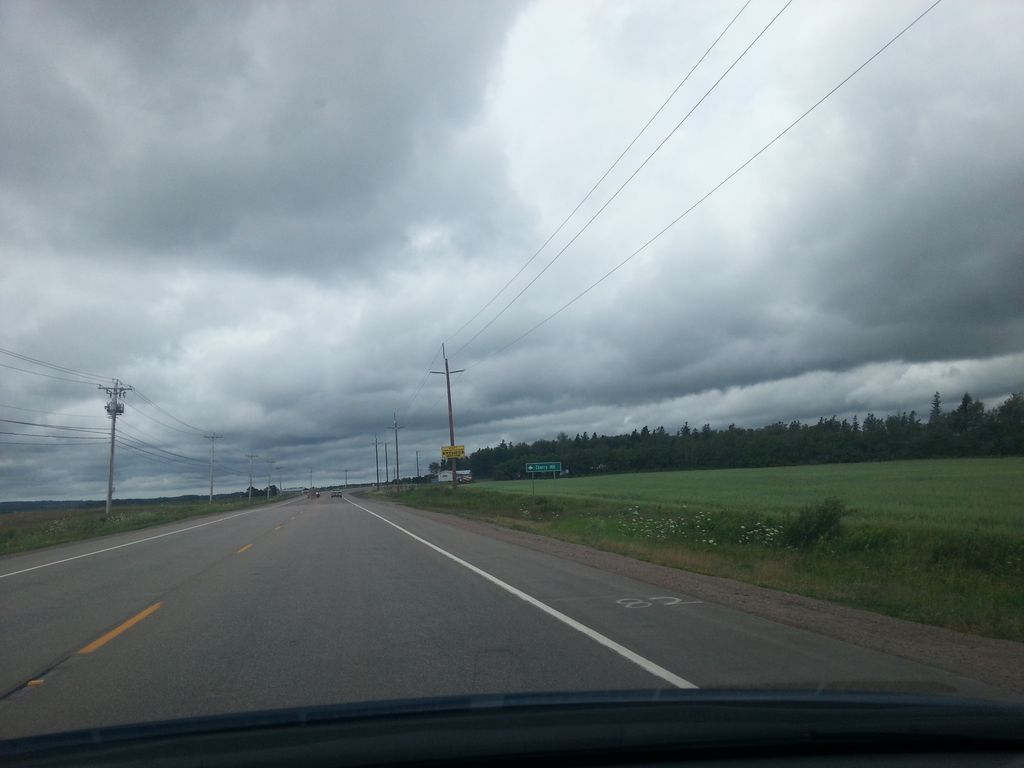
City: charlottetown